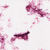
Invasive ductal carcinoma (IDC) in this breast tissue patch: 0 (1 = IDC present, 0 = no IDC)